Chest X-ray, PA view. Patient: 60 years old, sex M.
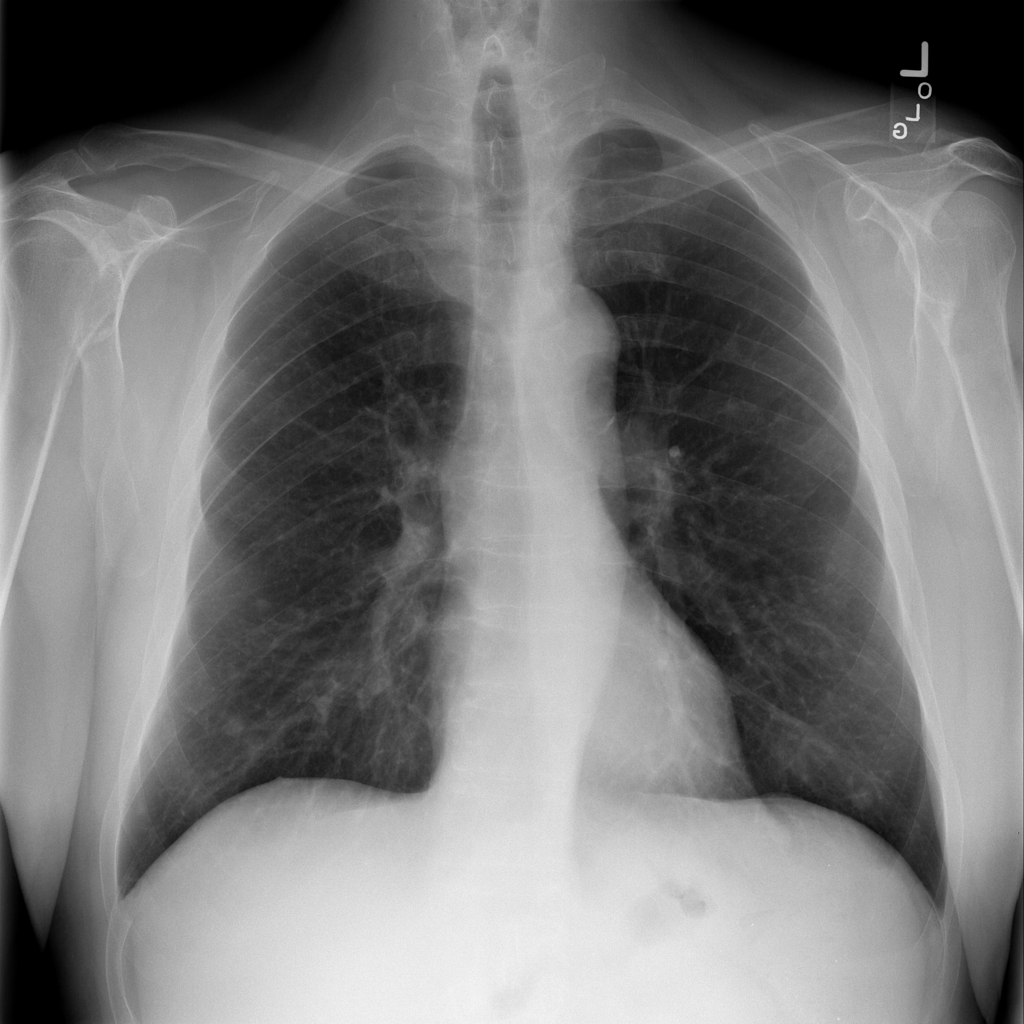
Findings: No Finding